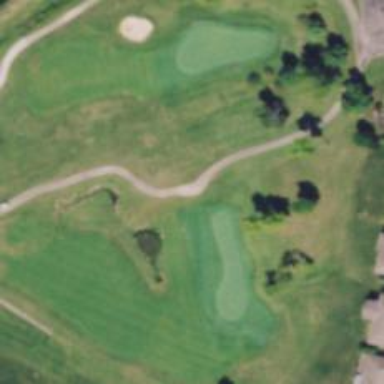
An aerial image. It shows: Service road used as golf cart path.